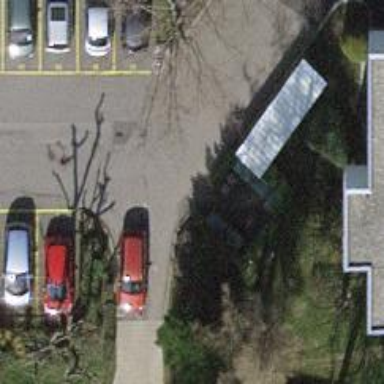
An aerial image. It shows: Parking aisle designated as service road.